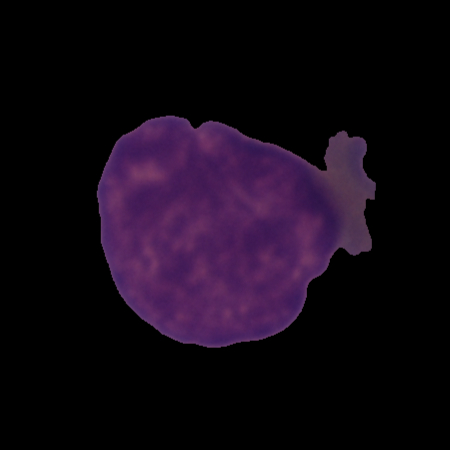
Label: cancer